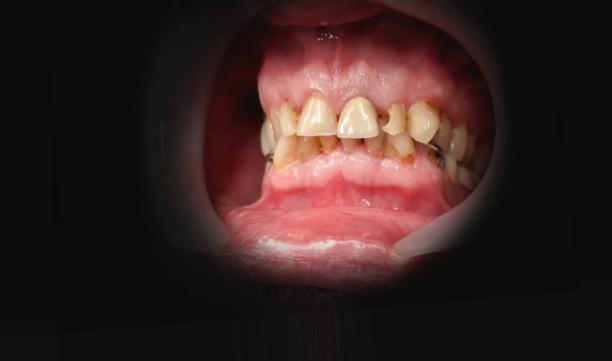
Condition: Caries